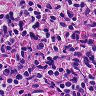
Metastatic tissue present: no